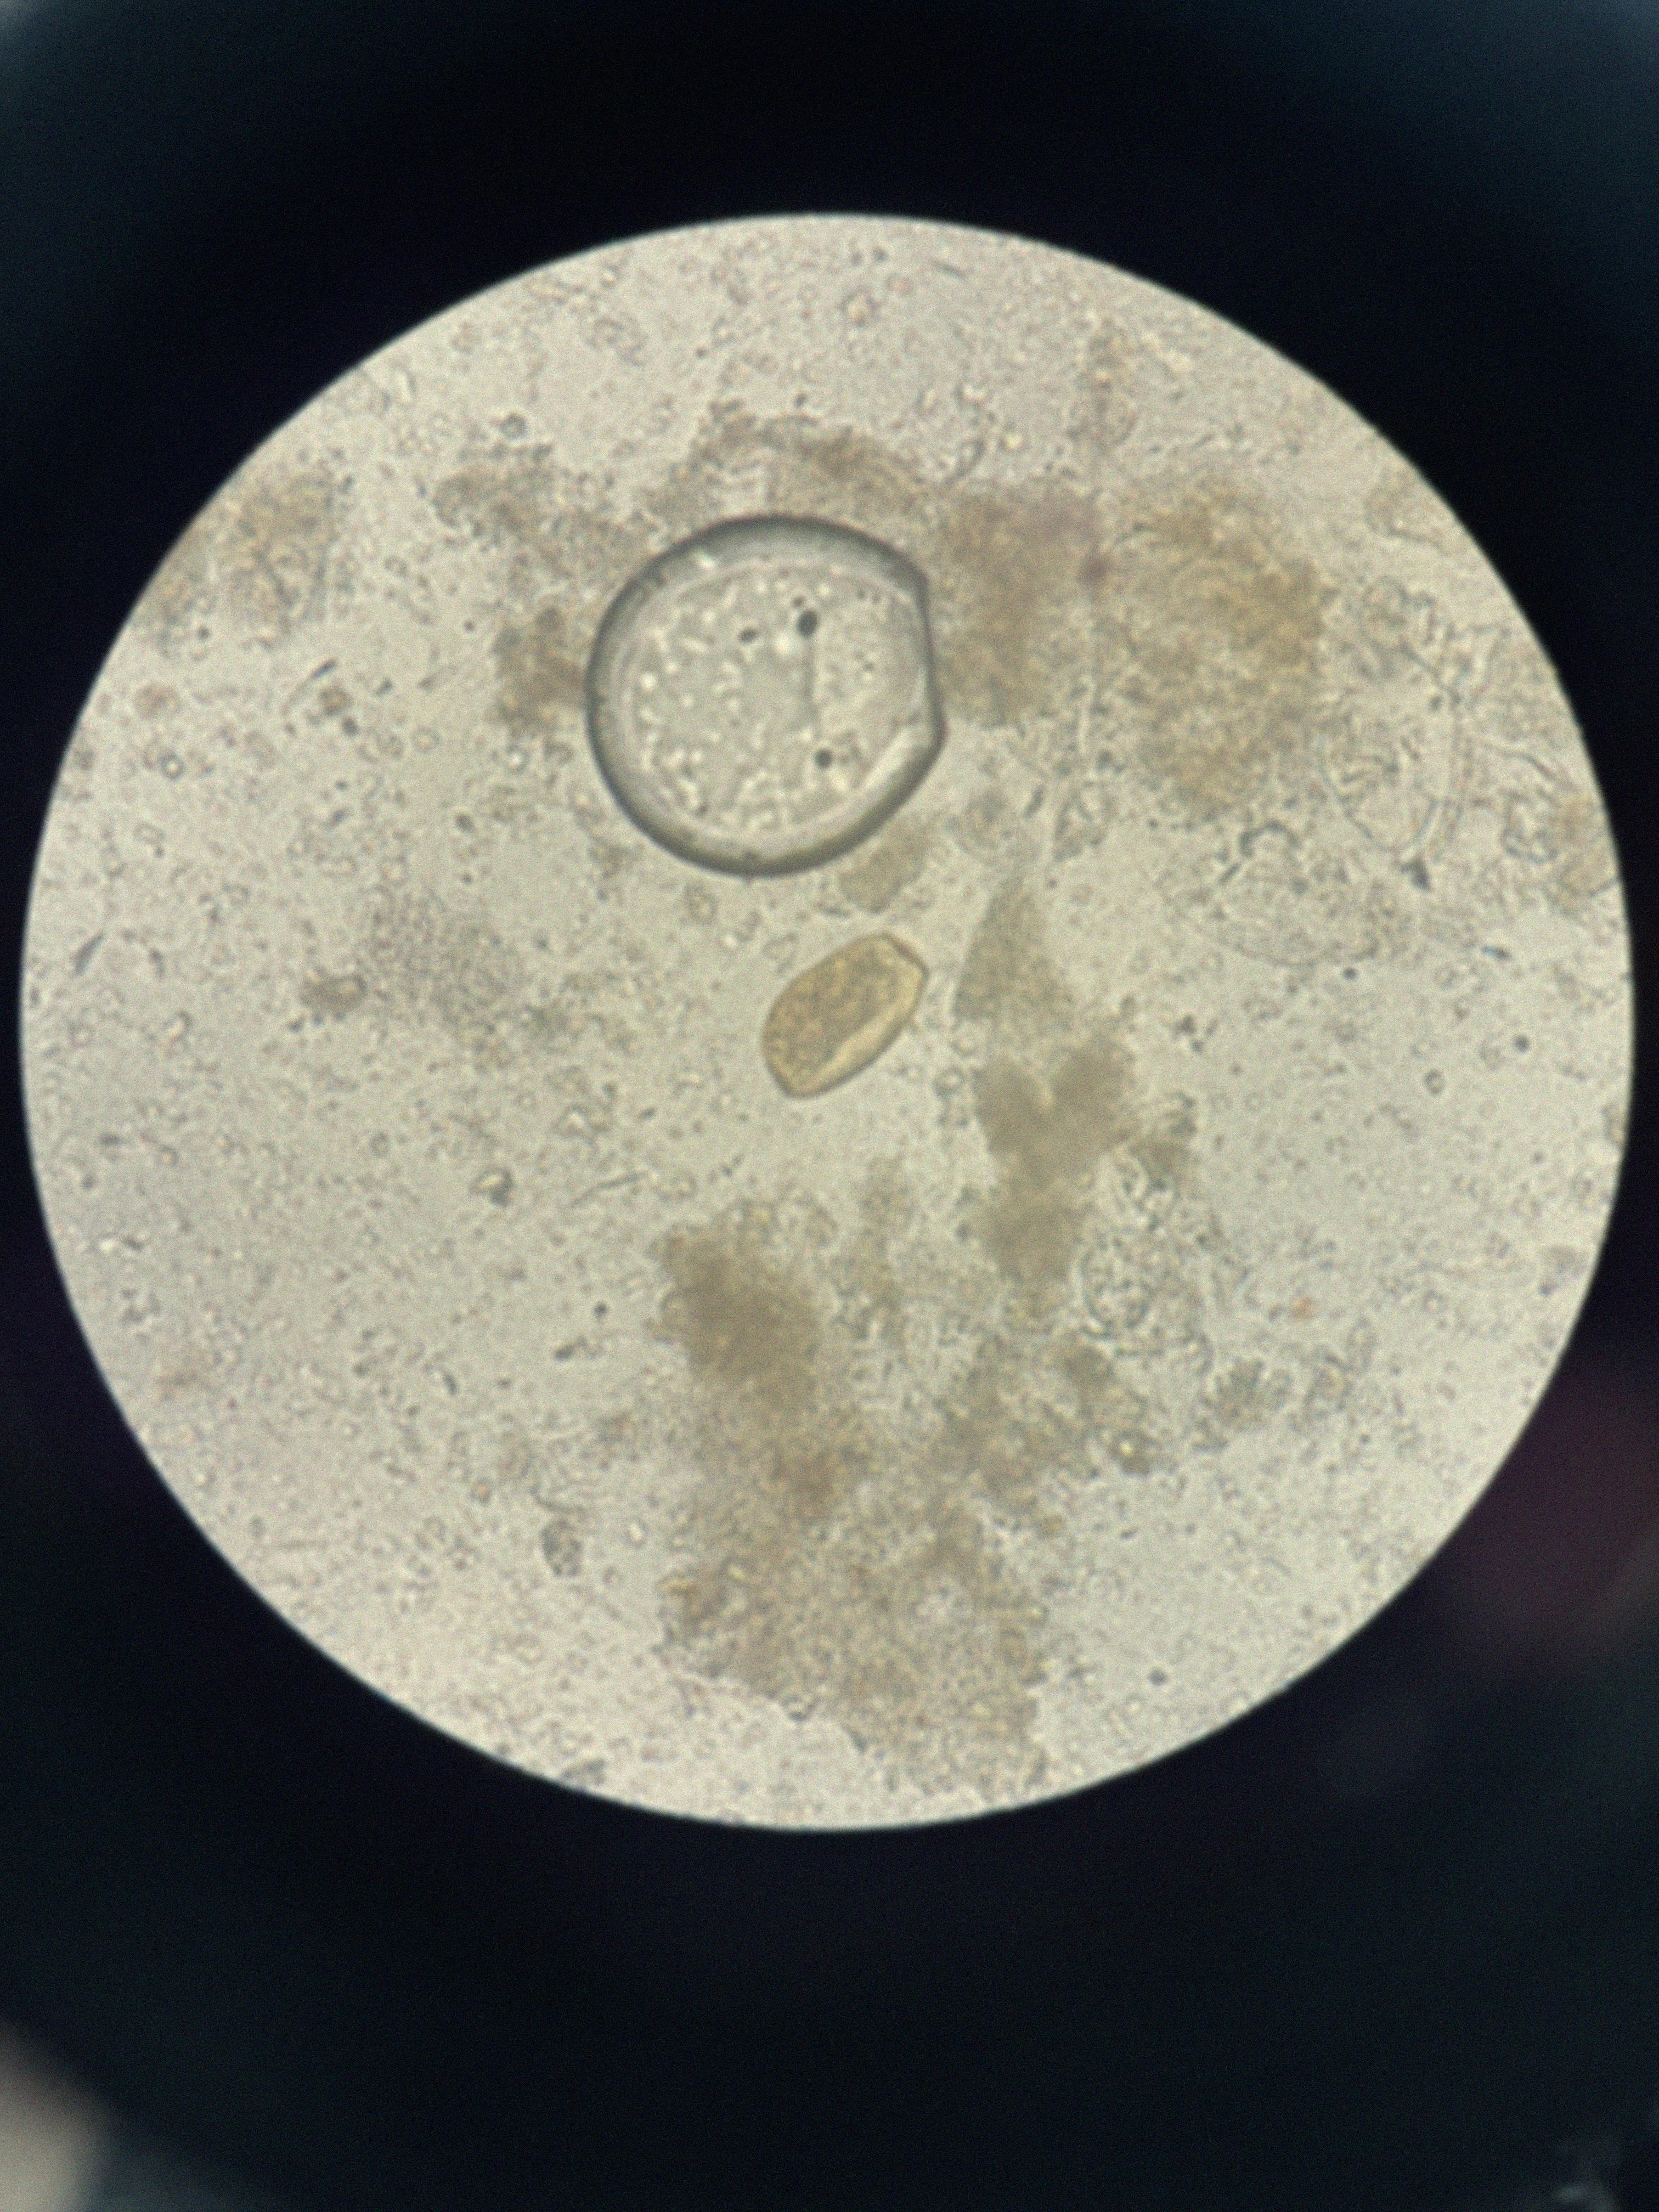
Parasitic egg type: Paragonimus spp